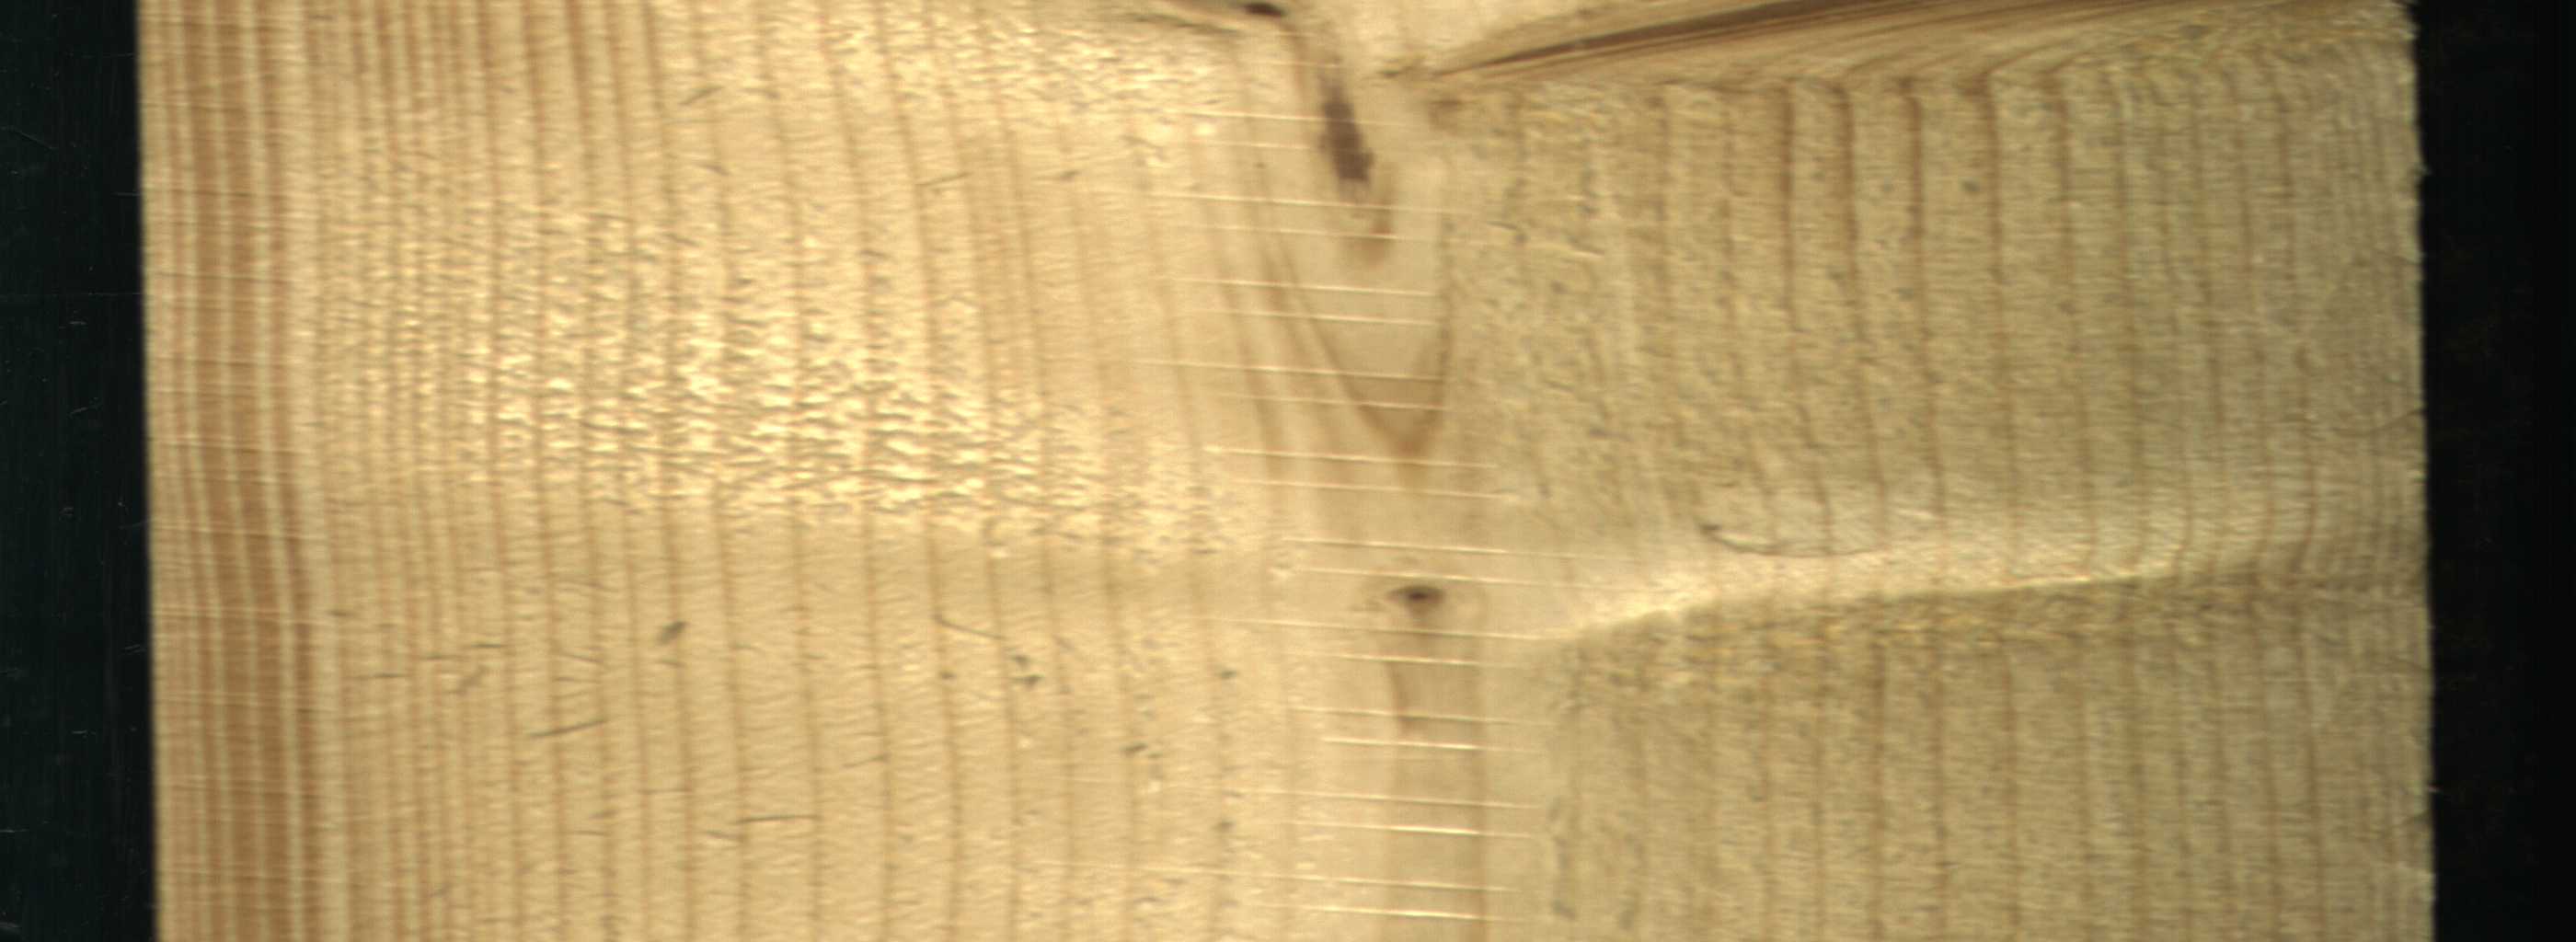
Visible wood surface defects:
Marrow
Live_Knot
Live_Knot
Live_Knot